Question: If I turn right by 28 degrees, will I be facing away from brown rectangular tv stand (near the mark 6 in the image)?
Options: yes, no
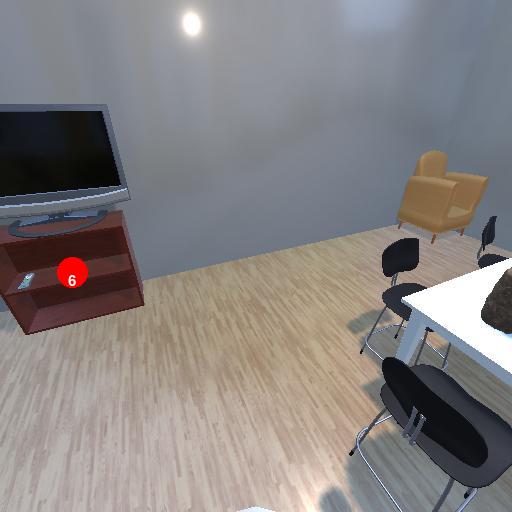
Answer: yes